Question: Trying to return information from a Database (Which is empty). It keep returning the value of 1 however it should be 0. The database is empty but is returning "I exist".
'''
<?php
set_time_limit(0);
$db = new mysqli("localhost","wwwrhino_Twitch","","wwwrhino_Twitch");
if($db->connect_errno) {
echo $db->connect_error;
die('Sorry, We are having some problems');
}
$offset = 0;
$count = 1;
do {
$Brad = json_decode(file_get_contents(
'https://api.twitch.tv/kraken/channels/greatbritishbg/follows?limit=25&offset=' . $offset
));
$Darren = json_decode(file_get_contents(
'https://api.twitch.tv/kraken/channels/Skairpigg/follows?limit=25&offset=' . $offset
));
foreach($Brad->follows as $Bradfollow) {
$username = (string)$Bradfollow->user->name;
//$result = $db->query("SELECT count(Username) FROM 'Users' WHERE 'Username' ='$username' ");
$result = $db->query("SELECT count(Username) AS total_users FROM 'Users' WHERE 'Username' ='$username' ");
if ($result->total_users > 0) {
echo 'I Exist!: '. (int)$result . ": " . $username . "<br>";
var_dump($result);
}
else {
echo 'Add me';
echo "<p>Inserting Value:". $username ."</p>";
echo "Var Dump:" . var_dump($result);
if($insert = $db->query("
INSERT INTO Users (Username, Minecraft_Name)
VALUES ('$username', 'Garrett')
")) {
echo $db->affected_rows . "<br>";
}
}
$offset+=25;
} while (!empty($Brad->follows));
?>
'''
Here is my database:

Can anyone explain why the result is constantly returning as "1"
Thanks
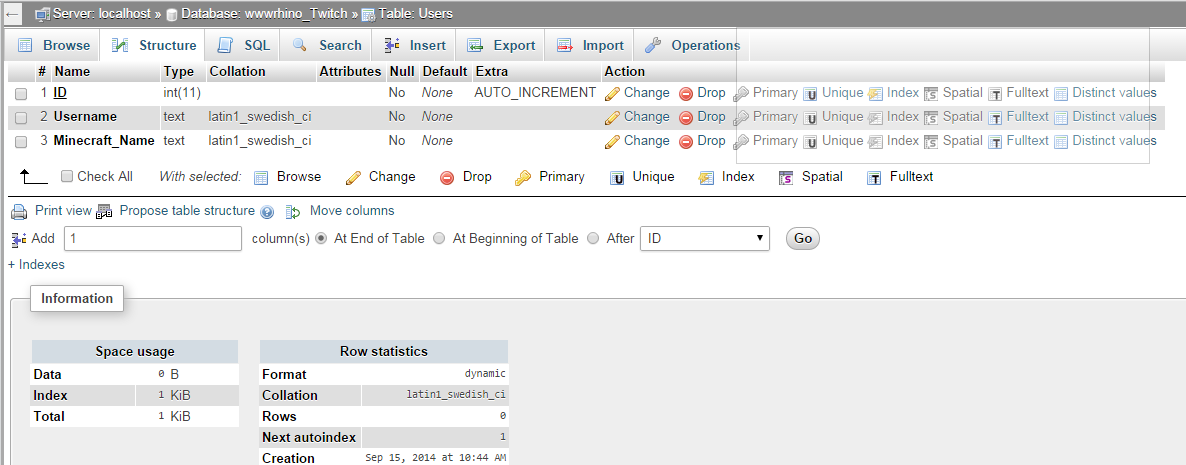
Answer: you are using mysqli and the proper way is -
'''
$res = $mysqli->query("SELECT id FROM test ORDER BY id ASC");
echo "Reverse order...
";
for ($row_no = $res->num_rows - 1; $row_no >= 0; $row_no--) {
$res->data_seek($row_no);
$row = $res->fetch_assoc();
echo " id = " . $row['id'] . "
";
}
'''
reference - <URL>
try with -
'''
$result = $db->query("SELECT count(Username) AS total_users FROM 'Users' WHERE 'Username' ='$username' ");
$row = $result->fetch_assoc();
'''
and for making it sure you can try to 'dump' the '$row' and see what it is returning. then check with proper 'index'-
'''
if ($row['total_users'] > 0) {
//your code
}
'''
you were only executing the query which was returning 'true' or '1' always. you have to fetch the data also from the resource.